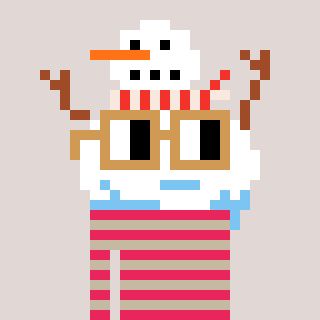
a pixel art character with square brown glasses, a snowman-shaped head and a bege-colored body on a warm background